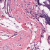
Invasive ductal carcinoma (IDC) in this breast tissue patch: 1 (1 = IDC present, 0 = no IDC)